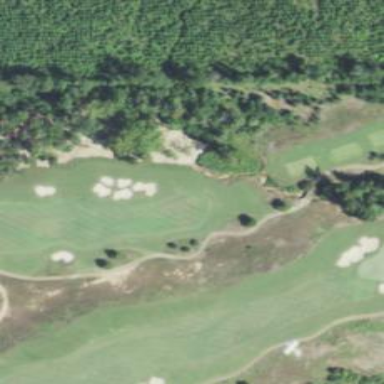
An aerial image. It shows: Area of rough grass used for golf.